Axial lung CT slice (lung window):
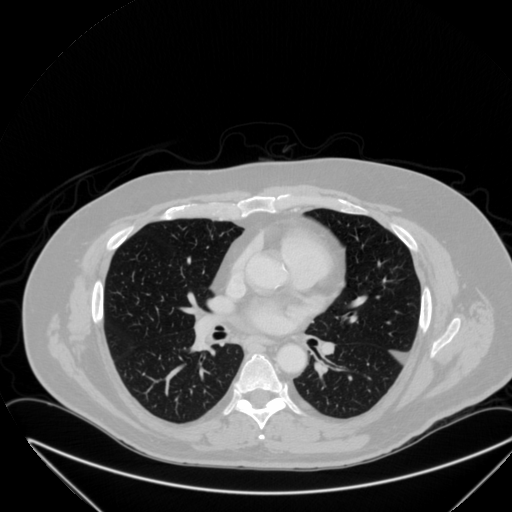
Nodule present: no